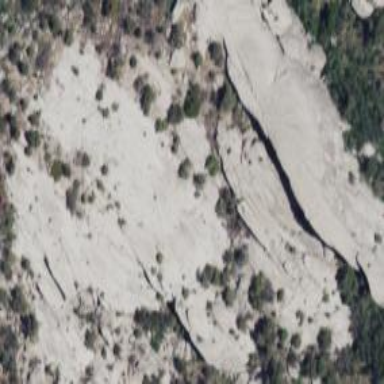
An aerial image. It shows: Landscape of bare rock.